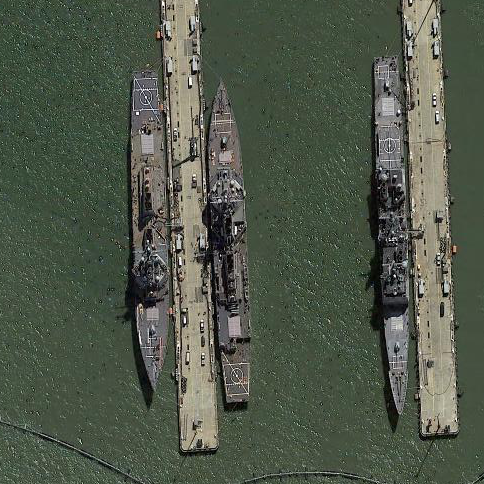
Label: destroyer